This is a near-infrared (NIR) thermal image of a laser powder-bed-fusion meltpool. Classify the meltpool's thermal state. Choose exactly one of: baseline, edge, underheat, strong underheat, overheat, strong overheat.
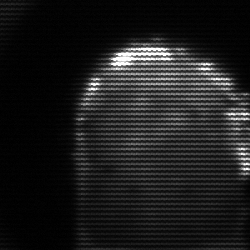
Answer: baseline